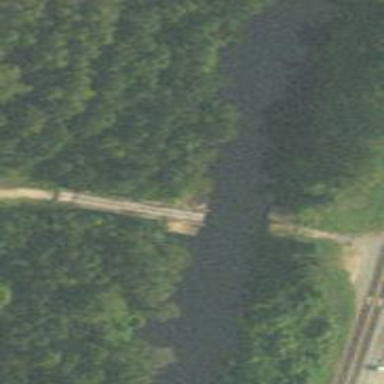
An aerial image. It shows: Retractable movable bridge over track.